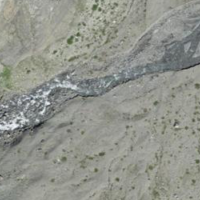
EUNIS habitat code: 48
Species observed at this site:
Saxifraga aizoides
Dryas octopetala